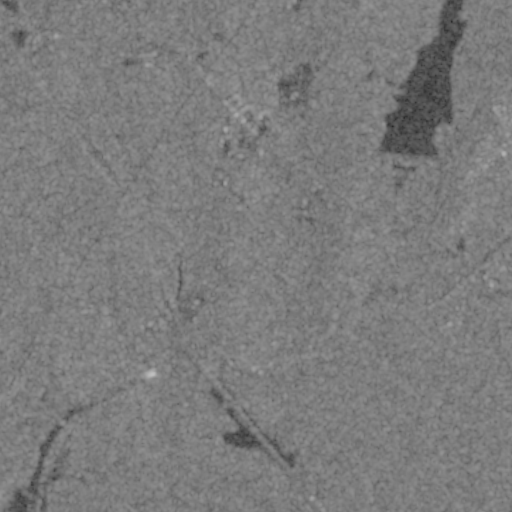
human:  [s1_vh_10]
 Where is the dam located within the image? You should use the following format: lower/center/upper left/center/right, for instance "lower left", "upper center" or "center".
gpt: The dam is located in the upper right of the image.
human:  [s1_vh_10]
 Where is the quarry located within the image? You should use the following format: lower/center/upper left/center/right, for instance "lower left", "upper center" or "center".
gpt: The quarry is located in the upper center of the image.
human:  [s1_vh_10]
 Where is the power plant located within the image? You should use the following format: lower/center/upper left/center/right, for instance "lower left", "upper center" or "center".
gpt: There is no power plant in the image.

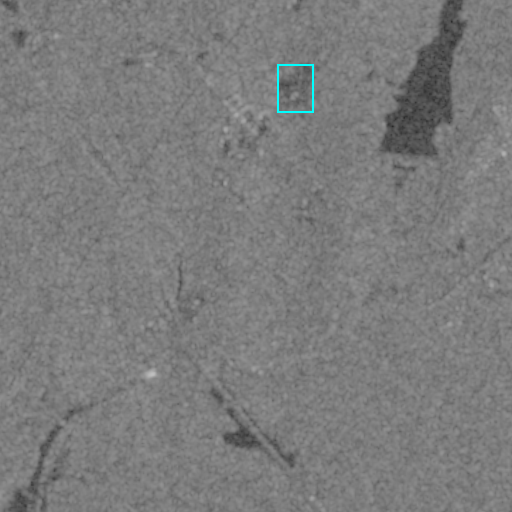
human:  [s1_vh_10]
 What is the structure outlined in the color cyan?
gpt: The structure outlined in cyan is a quarry.
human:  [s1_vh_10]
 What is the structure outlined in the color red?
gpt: There is no red outline.